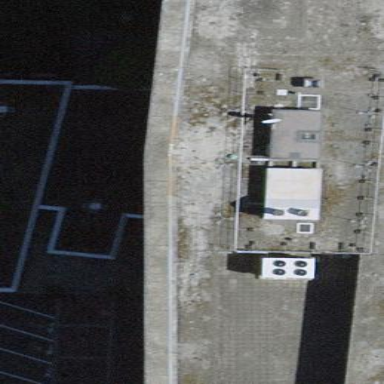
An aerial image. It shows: Office building.